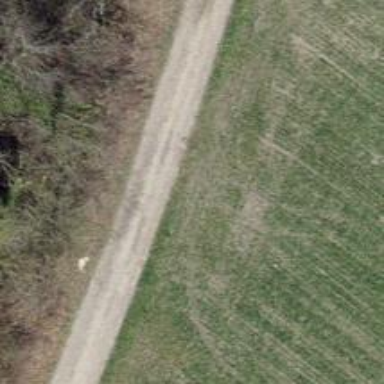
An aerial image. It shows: Unpaved track with grade 3 surface.